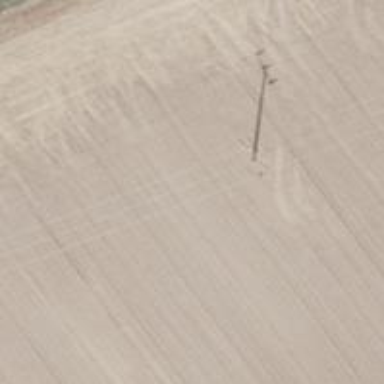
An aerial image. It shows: Power pole.